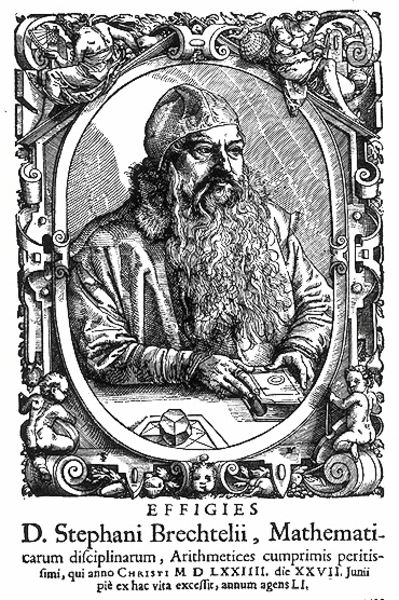
Titel: Bildnis des Stephan Brechtl
Künstler: Tobias Stimmer
Institution: (Seriendruck)
Schlagwörter: dunkel, hand, kopf, mann, weiß, frauen, glas, grau, haar, hell, hut, mund, nase, profil, rücken, schwarz, stirn, tisch, zeichnung, blick, tier, haube, ornament, alt, bart, kappe, mütze, architekturrahmen, augen, falten, kragen, pelz, rahmen, ärmel, bildnis, hände, portrait, porträt, spiegel, feld, mantel, blatt, locken, renaissance, oval, engel, putte, putto, kopfbedeckung, holzschnitt, schrift, formen, grafik, kartusche, brauen, ornamente, ring, birne, buch, medaillon, druck, druckgrafik, schraffur, radierung, stich, illustration, schwarzweiß, text, buchseite, halbprofil, portät, gelehrter, muschel, zeilen, schnecken, tintenfass, putten, kupferstich, putti, spiralen, spirale, flugblatt, latein, mathematik, zirkel, prisma, buchmalerei, stephan, stephanus, orament, sruck, diamant, rollwerk, juni, stefan, mathematiker, rechnen, mathe, mathemati, bilsnis, brecht, arithmetik, schwarzweißs, fekk, effigies, po, stephani, 1574, brechtelli, platonische körper, brechtelius, brechteli, brechtel, arithmetiker